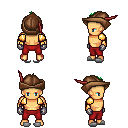
a pixel art fantasy rpg character, male body template, human, tanned skin, gold arm armor, red pants, green mohawk hairstyle, leather cap, metal gloves, white slippers, four views (front, back, left, right), 2x2 character sprite sheet, small pixel art, hard edges, no anti-aliasing